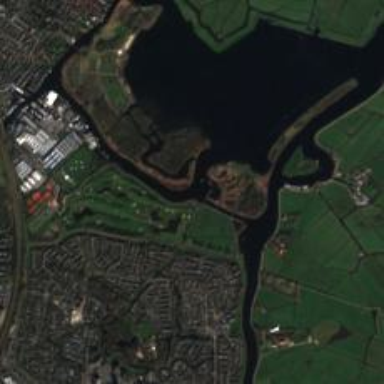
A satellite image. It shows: Fairway waterway.